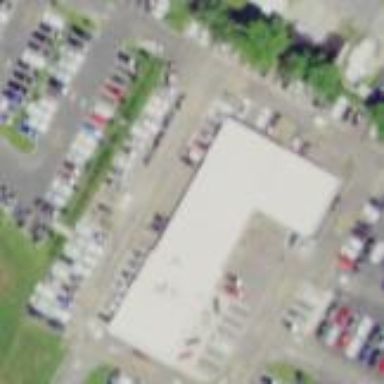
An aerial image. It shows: Building housing car shop.